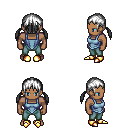
a pixel art fantasy rpg character, male body template, human, dark skin, blue vest, teal pants, white twin-tailed hairstyle, gold boots, four views (front, back, left, right), 2x2 character sprite sheet, small pixel art, hard edges, no anti-aliasing